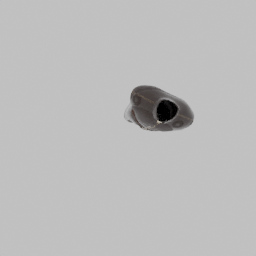
Label: people